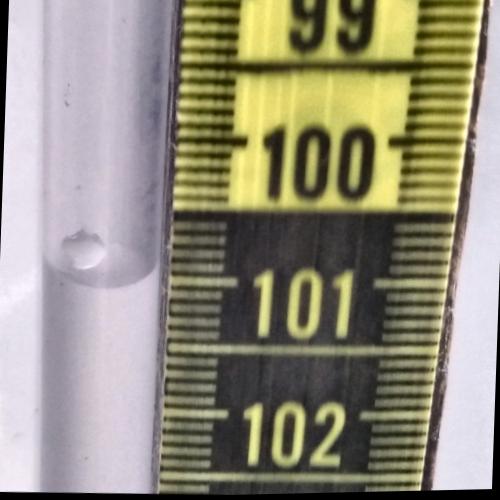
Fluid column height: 101.0 cm